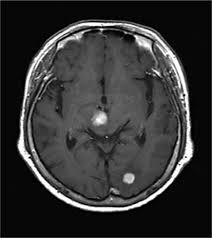
Label: notumor